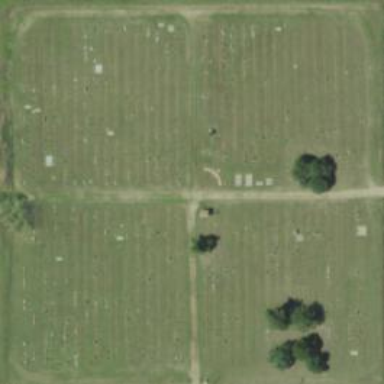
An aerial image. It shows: Cemetery.